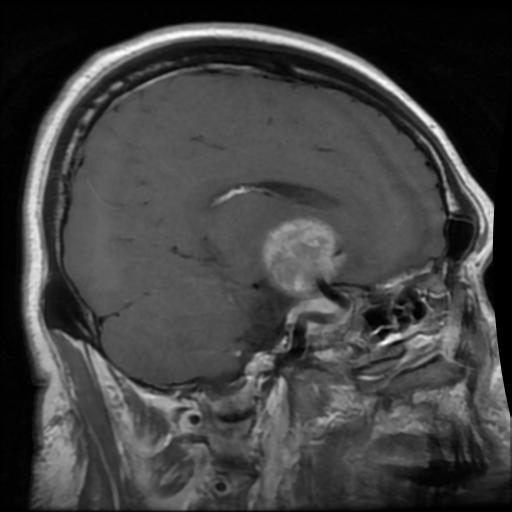
Label: pituitary